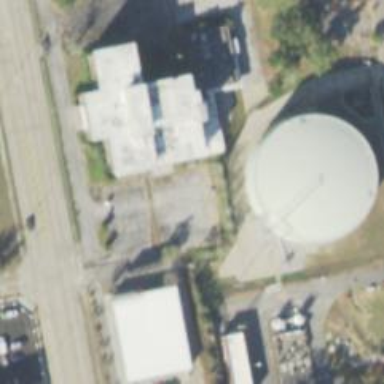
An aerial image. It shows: Man-made water works facility.